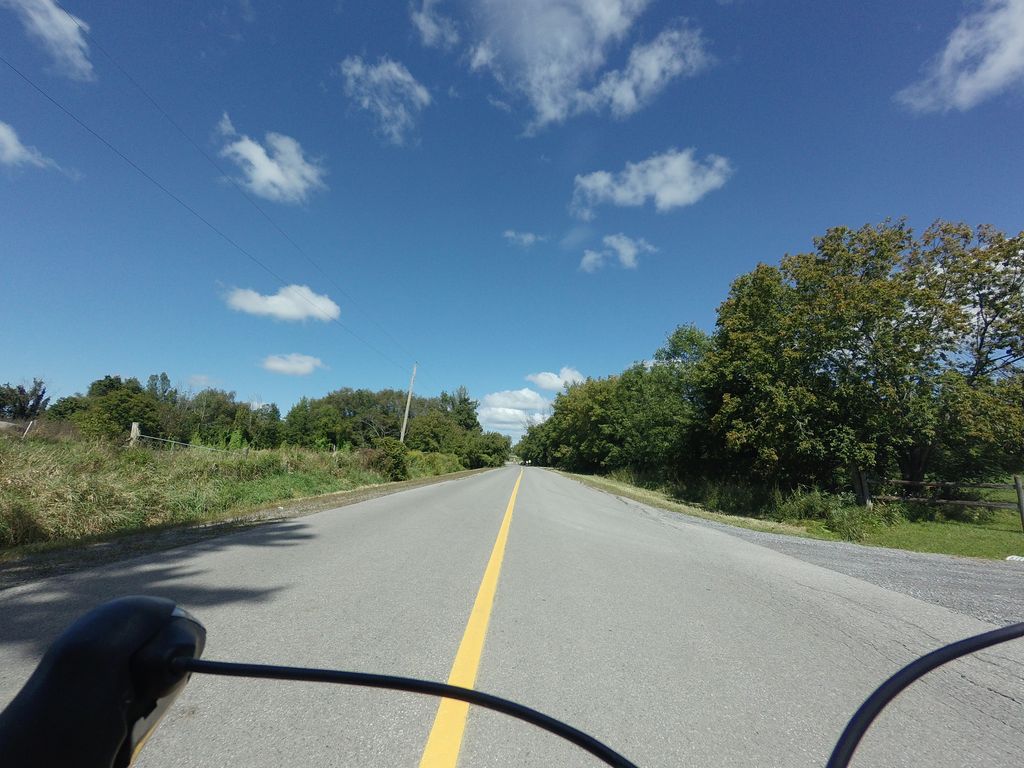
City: ottawa-gatineau